Question: '''
____________ LOGIN ___________
| |------------------->>| |
| CLIENT | LOGIN ACK | SERVER |
|__________|<<------------------ |__________|
'''
The client and the server sends across the contents of the files they open.
'''
$socket = new IO::Socket::INET ( LocalHost => '127.0.0.1', LocalPort => '0155', Proto => 'tcp', Listen => 1, Reuse => 1 ) or die "Oops: $!
";
print "Waiting for the Client.
";
while($clientsocket = $socket->accept()){
print "Connected from : ", $clientsocket->peerhost();
print ", Port : ", $clientsocket->peerport(), "
";
while(<$clientsocket>){
if($_ ne "\$END\$
"){
print"Message received from Client : $_";
print $clientsocket $_;
}
else{
print"\$END\$
";
}
} last;
}
login_ack();
sub login_ack{
# Some code removed for the purpose of posting
open (LOGINACK, "login_ack.txt") || die "Cannot open login acknowledgment file $!
";
my @loginack=<LOGINACK>;
close LOGINACK;
open(LOG, ">>logfile.txt");
foreach $loginack(@loginack) {
if($loginack ne "\$END\$
"){
print $clientsocket $loginack;
print LOG $loginack;
print $loginack;
}
else{
print"\$END\$
";
}
}
'''
'''
$socket = new IO::Socket::INET ( PeerHost => '127.0.0.1', PeerPort => '0155', Proto => 'tcp', Reuse => 1) or die "$!
";
print "Connected to the Server.
";
send_login();
sub send_login{
# Some code removed for the purpose of posting
open (LOGIN, "Login.txt") || die "Cannot open login file $!
";
my @login=<LOGIN>;
close LOGIN;
open(LOG, ">>logfile.txt");
foreach $login(@login) {
if($login ne "\$END\$
"){
print $socket $login;
print LOG $login;
print $login;
}
else{
print"\$END\$
";
}
}
}
LOGINACK : while(<$socket>){
print"Message received from Server : $_";
print $socket $_;
last LOGINACK;
}
'''

'''
Connected to the Server.
this is Login
SAS4
50
SAS_ACTION LOGIN
LOGIN bss
PASSWORD cleint
$END$
Message received from Server : this is Login Ack
Message received from Server : SAS4
Message received from Server : 61
Message received from Server : SAS_ACTION LOGIN_ACK
Message received from Server : ACK_STATUS 0
Message received from Server : ACK_MESSAGE Logged In
Message received from Server : $END$
'''
'''
Waiting for the Client.
Connected from : 127.0.0.1, Port : 1862
Message received from Client : this is Login
Message received from Client : SAS4
Message received from Client : 50
Message received from Client : SAS_ACTION LOGIN
Message received from Client : LOGIN bss
Message received from Client : PASSWORD cleint
Message received from Client : $END$
this is Login Ack
SAS4
61
SAS_ACTION LOGIN_ACK
ACK_STATUS 0
ACK_MESSAGE Logged In
$END$
'''
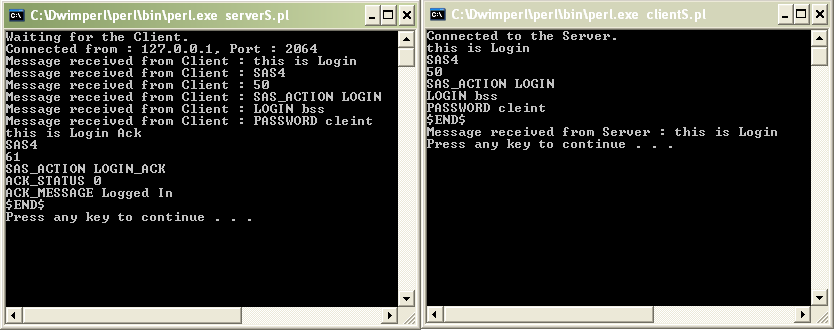
Answer: # Revised Edition of Answer
This code includes 3 scripts:
1. serverJ.pl which is an iterative server, processing one request at a time, but continuing to process multiple requests;
2. clientJ.pl which is a simple client that sends the login request from the Login.txt file and echoes what it receives from the server; and
3. clientQ.pl which sends a QUIT message to the server.
I've left the code using old-fashioned file handles rather than upgrading to modern lexical file handles, but I changed to the 3-argument form of 'open'. One other change is that most messages are prefixed with '$$:', the Perl process ID. I would not have labelled the 'INNER:' loop except for symmetry with the 'OUTER:' loop, which does need a label. It is not clear that the functions 'send_login()' and 'abc()' are needed in 'clientJ.pl'; they are left in deference to the original code.
### serverJ.pl
'''
#!/usr/bin/env perl
use strict;
use warnings;
use IO::Socket::INET;
my $socket = new IO::Socket::INET (
LocalHost => '127.0.0.1',
LocalPort => '1055',
Proto => 'tcp',
Listen => 1,
Reuse => 1
) or die "Oops: $!
";
print "$$: waiting for clients.
";
server_loop();
$socket->close();
sub server_loop
{
OUTER:
while (my $clientsocket = $socket->accept())
{
print "$$: connected from : ", $clientsocket->peerhost();
print ", port : ", $clientsocket->peerport(), "
";
INNER:
while (<$clientsocket>)
{
print"$$: Message received from Client : $_";
last INNER if ($_ eq "\$END\$
");
last OUTER if ($_ eq "\$QUIT\$
");
print $clientsocket $_;
}
my $login_ack = "login_ack.txt";
open LOGINACK, '<', $login_ack or die "Cannot open login acknowledgment file $login_ack ($!)
";
my @loginack = <LOGINACK>;
close LOGINACK;
my $logfile = "logfile.txt";
open LOG, ">>", $logfile or die "$$: cannot open $logfile ($!)
";
foreach my $loginack (@loginack)
{
last if ($loginack eq "\$END\$
");
print $clientsocket $loginack;
print LOG "$$: $loginack";
print "$$: server to client: $loginack";
}
close LOG;
close $clientsocket;
}
}
'''
### clientJ.pl
'''
#!/usr/bin/env perl
use strict;
use warnings;
use IO::Socket::INET;
my $socket = new IO::Socket::INET (
PeerHost => '127.0.0.1',
PeerPort => '1055',
Proto => 'tcp',
Reuse => 1
) or die "$!
";
print "$$: connected to the server.
";
send_login();
abc();
$socket->close();
sub send_login
{
my $login_txt = "Login.txt";
open LOGIN, '<', $login_txt or die "Cannot open $login_txt $!
";
my @login = <LOGIN>;
close LOGIN;
my $logfile = "logfile.txt";
open LOG, '>>', $logfile or die "Cannot open $logfile ($!)
";
foreach my $login (@login)
{
print $socket $login;
print LOG "$$: $login";
print "$$: sent to server: $login";
last if ($login eq "\$END\$
");
}
close LOG;
}
sub abc
{
while (<$socket>)
{
print"$$: Message received from Server: $_";
}
}
'''
### clientQ.pl
'''
#!/usr/bin/env perl
use strict;
use warnings;
use IO::Socket::INET;
my $socket = new IO::Socket::INET(
PeerHost => '127.0.0.1',
PeerPort => '1055',
Proto => 'tcp',
Reuse => 1
) or die "$!
";
print $socket "\$QUIT\$
";
$socket->close();
'''
### Sample log
'''
$ perl serverJ.pl 2>&1 &
[1] 87610
$ 87610: waiting for clients.
$ perl clientJ.pl | so
87610: connected from : 127.0.0.1, port : 57143
87610: Message received from Client : SAS4
87610: Message received from Client : 50
87610: Message received from Client : SAS_ACTION LOGIN
87610: Message received from Client : LOGIN bss
87610: Message received from Client : PASSWORD cleint
87610: Message received from Client : $END$
87610: server to client: SAS4
87610: server to client: 61
87610: server to client: SAS_ACTION LOGIN_ACK
87610: server to client: ACK_STATUS 0
87610: server to client: ACK_MESSAGE Logged In
87614: connected to the server.
87614: sent to server: SAS4
87614: sent to server: 50
87614: sent to server: SAS_ACTION LOGIN
87614: sent to server: LOGIN bss
87614: sent to server: PASSWORD cleint
87614: sent to server: $END$
87614: Message received from Server: SAS4
87614: Message received from Server: 50
87614: Message received from Server: SAS_ACTION LOGIN
87614: Message received from Server: LOGIN bss
87614: Message received from Server: PASSWORD cleint
87614: Message received from Server: SAS4
87614: Message received from Server: 61
87614: Message received from Server: SAS_ACTION LOGIN_ACK
87614: Message received from Server: ACK_STATUS 0
87614: Message received from Server: ACK_MESSAGE Logged In
$ perl clientJ.pl | so
87610: connected from : 127.0.0.1, port : 57144
87610: Message received from Client : SAS4
87610: Message received from Client : 50
87610: Message received from Client : SAS_ACTION LOGIN
87610: Message received from Client : LOGIN bss
87610: Message received from Client : PASSWORD cleint
87610: Message received from Client : $END$
87610: server to client: SAS4
87610: server to client: 61
87610: server to client: SAS_ACTION LOGIN_ACK
87610: server to client: ACK_STATUS 0
87610: server to client: ACK_MESSAGE Logged In
87617: connected to the server.
87617: sent to server: SAS4
87617: sent to server: 50
87617: sent to server: SAS_ACTION LOGIN
87617: sent to server: LOGIN bss
87617: sent to server: PASSWORD cleint
87617: sent to server: $END$
87617: Message received from Server: SAS4
87617: Message received from Server: 50
87617: Message received from Server: SAS_ACTION LOGIN
87617: Message received from Server: LOGIN bss
87617: Message received from Server: PASSWORD cleint
87617: Message received from Server: SAS4
87617: Message received from Server: 61
87617: Message received from Server: SAS_ACTION LOGIN_ACK
87617: Message received from Server: ACK_STATUS 0
87617: Message received from Server: ACK_MESSAGE Logged In
$ perl clientQ.pl | so
87610: connected from : 127.0.0.1, port : 57147
87610: Message received from Client : $QUIT$
[1]+ Done perl serverJ.pl 2>&1
$
'''
---
### Post loop code executes
> In the server script, while sending the acknowledgement, the code after the 'foreach my $loginack (@loginack)' loop does not get executed. I think that is because the code cannot break out of the loop. How shall it be dealt with?
Mildly modified code in 'serverJ.pl':
'''
foreach my $loginack (@loginack)
{
last if ($loginack eq "\$END\$
");
print $clientsocket $loginack;
print LOG "$$: $loginack";
print "$$: server to client: $loginack";
}
print "$$: End of Loop
";
close LOG;
close $clientsocket;
print "$$: After close
";
'''
Example run:
'''
$ perl serverJ.pl &
[1] 6913
$ 6913: waiting for clients.
$ perl clientJ.pl
6915: connected to the server.
6913: connected from : 127.0.0.1, port : 52454
6915: sent to server: This is the file Login.txt
6913: Message received from Client : This is the file Login.txt
6915: sent to server: It contains more than 1 line
6915: sent to server: It also contains this one
6915: sent to server: $END$
6913: Message received from Client : It contains more than 1 line
6913: Message received from Client : It also contains this one
6913: Message received from Client : $END$
6915: Message received from Server: This is the file Login.txt
6915: Message received from Server: It contains more than 1 line
6915: Message received from Server: It also contains this one
6913: server to client: This is the file login_ack.txt
6913: server to client: As with the other file, it contains multiple lines
6913: server to client: Several of them.
6913: server to client: This is one of them.
6915: Message received from Server: This is the file login_ack.txt
6913: End of Loop
6915: Message received from Server: As with the other file, it contains multiple lines
6915: Message received from Server: Several of them.
6915: Message received from Server: This is one of them.
6913: After close
$ perl clientQ.pl
6913: connected from : 127.0.0.1, port : 52455
6913: Message received from Client : $QUIT$
[1]+ Done perl serverJ.pl
$
'''
---
# Original Edition of Answer
This code seems to work for me (for a loose definition of 'works'). It is closely based on your code, but using socket 1055 instead of 0155 (I run on Unix; I'd have to be root to use a port number less than 1024), and with 'use strict;' and 'use warnings;' and other minor cleanups.
### server.pl
'''
#!/usr/bin/env perl
use strict;
use warnings;
use IO::Socket::INET;
my $socket = new IO::Socket::INET( LocalHost => '127.0.0.1', LocalPort => '1055', Proto => 'tcp', Listen => 1, Reuse => 1 ) or die "Oops: $!
";
print "Waiting for the Client.
";
my $clientsocket;
while ($clientsocket = $socket->accept())
{
print "Connected from : ", $clientsocket->peerhost();
print ", Port : ", $clientsocket->peerport(), "
";
while (<$clientsocket>)
{
if ($_ ne "\$END\$
")
{
print"Message received from Client : $_";
print $clientsocket $_;
}
else
{
print"\$END\$
";
}
}
last;
}
login_ack();
sub login_ack
{
# Some code removed for the purpose of posting
open (LOGINACK, "login_ack.txt") || die "Cannot open login acknowledgment file $!
";
my @loginack=<LOGINACK>;
close LOGINACK;
open(LOG, ">>logfile.txt");
foreach my $loginack (@loginack)
{
if ($loginack ne "\$END\$
")
{
print $clientsocket $loginack;
print LOG $loginack;
print $loginack;
}
else
{
print"\$END\$
";
}
}
}
'''
### client.pl
'''
#!/usr/bin/env perl
use strict;
use warnings;
use IO::Socket::INET;
my $socket = new IO::Socket::INET ( PeerHost => '127.0.0.1', PeerPort => '1055', Proto => 'tcp', Reuse => 1) or die "$!
";
print "Connected to the Server.
";
send_login();
sub send_login
{
# Some code removed for the purpose of posting
open (LOGIN, "Login.txt") || die "Cannot open login file $!
";
my @login=<LOGIN>;
close LOGIN;
open(LOG, ">>logfile.txt");
foreach my $login (@login)
{
if ($login ne "\$END\$
")
{
print $socket $login;
print LOG $login;
print $login;
}
else
{
print"\$END\$
";
}
}
}
LOGINACK:
while (<$socket>)
{
print"Message received from Server : $_";
print $socket $_;
last LOGINACK;
}
'''
### Login.txt
'''
This is the content of the Login.txt file.
$END$
'''
### login_ack.txt
'''
This is the contents of the login_ack.txt file.
It has two lines of text plus the $END$ line.
$END$
'''
### Sample output
'''
$ perl server.pl &
[1] 74838
$ Waiting for the Client.
$ perl client.pl | so
Connected from : 127.0.0.1, Port : 51109
Message received from Client : This is the content of the Login.txt file.
Message received from Client : This is the content of the Login.txt file.
Connected to the Server.
This is the content of the Login.txt file.
$END$
Message received from Server : This is the content of the Login.txt file.
This is the contents of the login_ack.txt file.
It has two lines of text plus the $END$ line.
$END$
[1]+ Done perl server.pl
$
'''
The server terminates after responding to a single request.